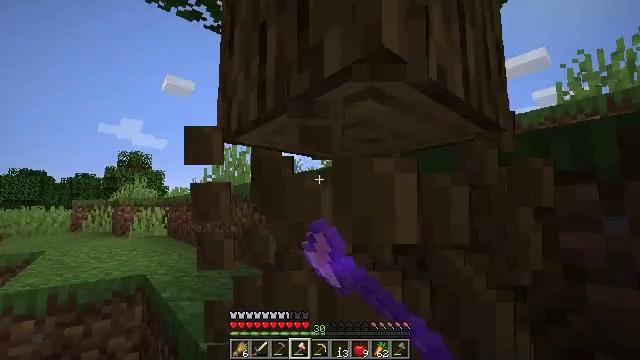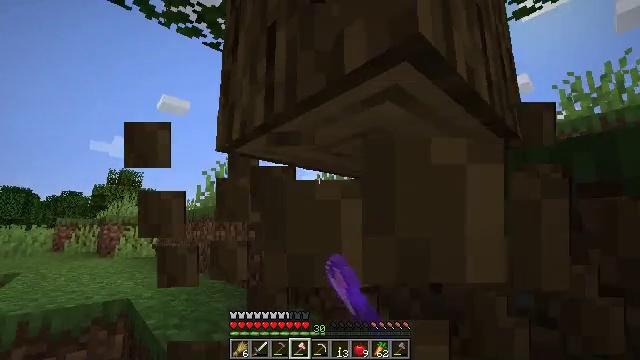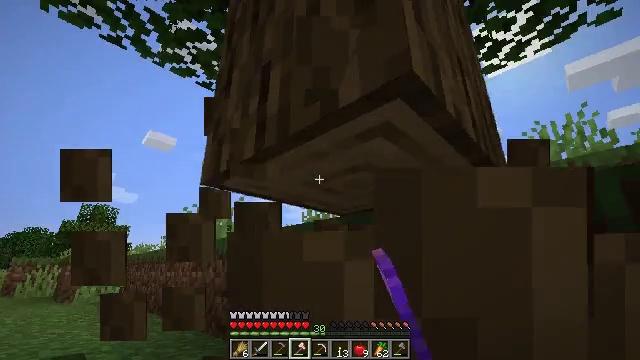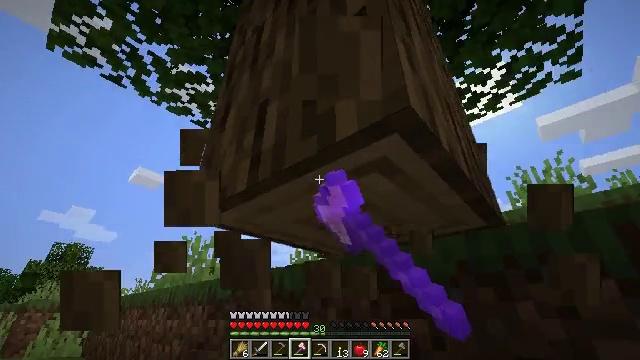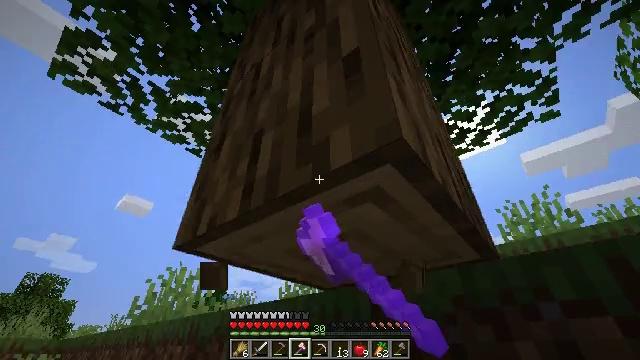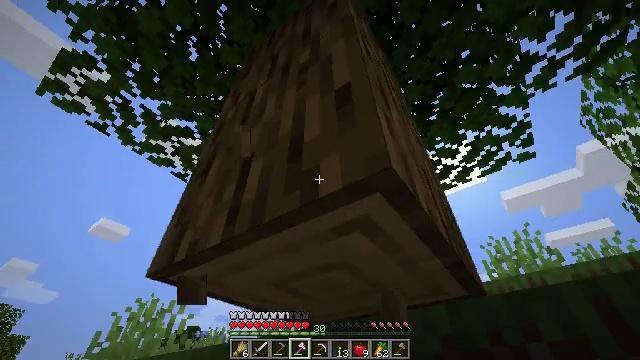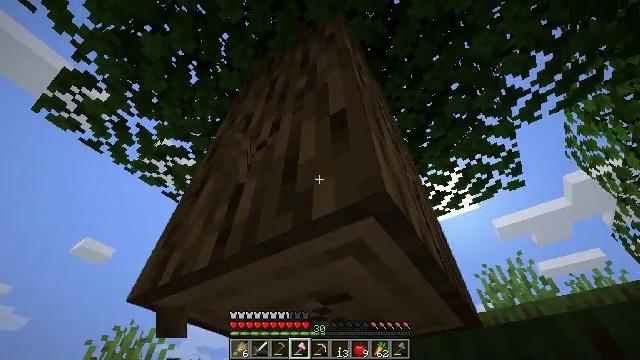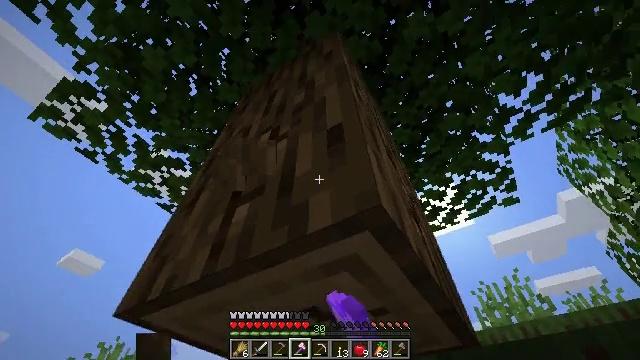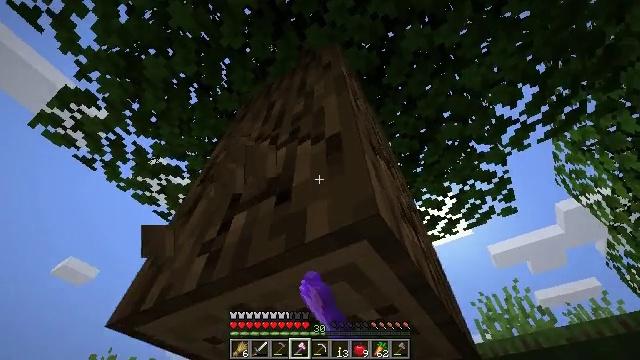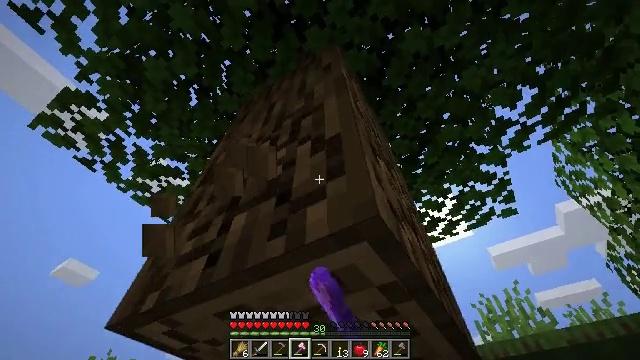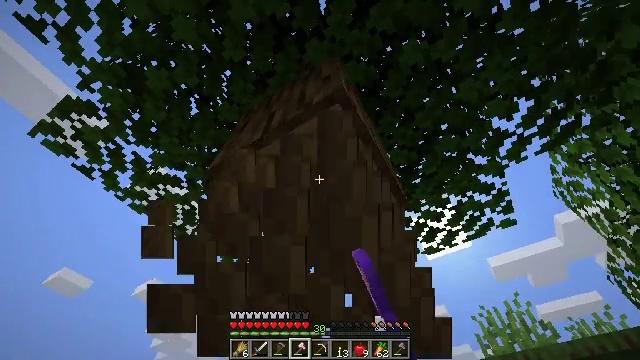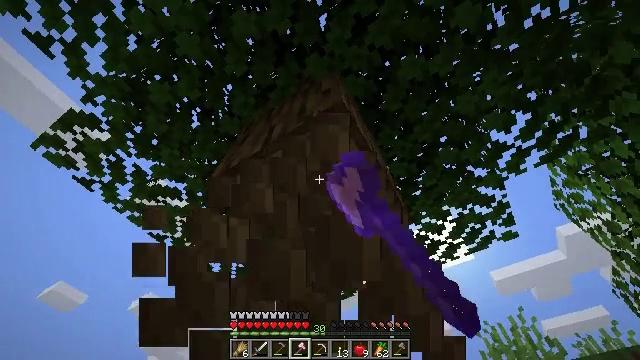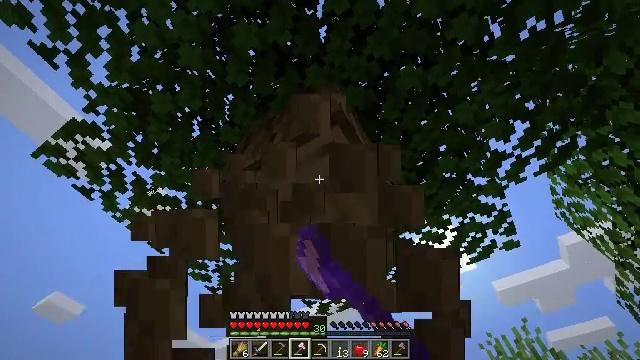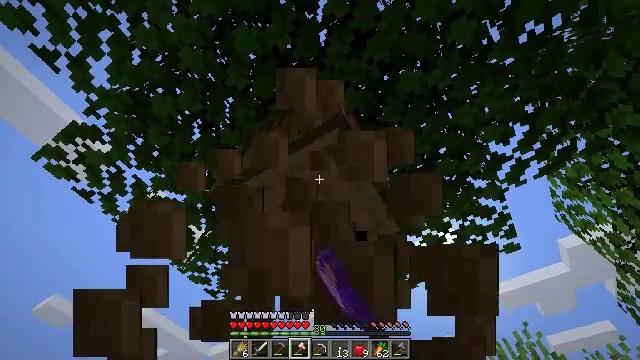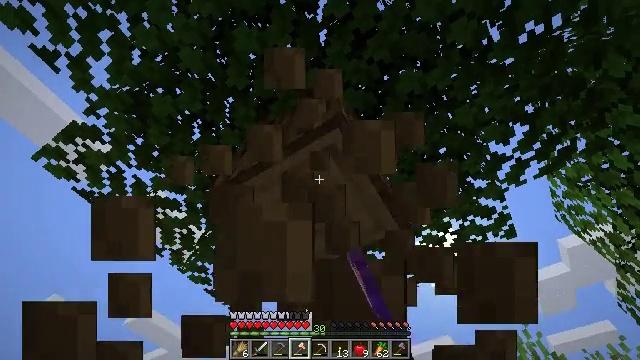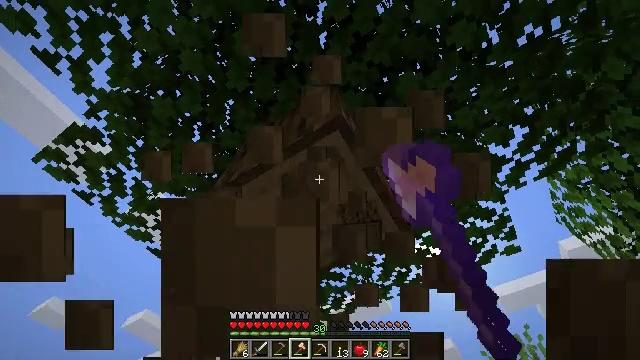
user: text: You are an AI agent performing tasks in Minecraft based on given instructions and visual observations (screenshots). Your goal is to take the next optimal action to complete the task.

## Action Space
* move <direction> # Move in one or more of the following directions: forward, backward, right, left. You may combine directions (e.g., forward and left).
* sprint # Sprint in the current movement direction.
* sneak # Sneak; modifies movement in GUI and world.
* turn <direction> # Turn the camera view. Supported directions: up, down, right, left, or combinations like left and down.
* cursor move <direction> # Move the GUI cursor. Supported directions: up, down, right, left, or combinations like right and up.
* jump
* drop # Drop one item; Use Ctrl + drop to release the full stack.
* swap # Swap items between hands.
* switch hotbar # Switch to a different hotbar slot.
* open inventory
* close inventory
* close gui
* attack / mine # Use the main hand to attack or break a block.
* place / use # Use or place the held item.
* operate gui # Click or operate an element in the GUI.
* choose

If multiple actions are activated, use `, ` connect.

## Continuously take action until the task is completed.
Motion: motion action
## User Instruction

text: Gather oak logs from trees.
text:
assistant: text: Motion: turn right and up, attack / mine
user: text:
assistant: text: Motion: turn right and up, attack / mine
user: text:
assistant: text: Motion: turn right and up, attack / mine
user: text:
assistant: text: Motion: turn right and up, attack / mine
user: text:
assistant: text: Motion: turn right and up, attack / mine
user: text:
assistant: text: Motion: turn right and up, attack / mine
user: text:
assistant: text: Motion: turn right and up, attack / mine
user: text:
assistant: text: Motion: turn up, attack / mine
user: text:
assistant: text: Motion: attack / mine
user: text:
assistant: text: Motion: turn up, attack / mine
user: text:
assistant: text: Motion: turn up, attack / mine
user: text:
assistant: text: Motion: turn up, attack / mine
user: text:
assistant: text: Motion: attack / mine
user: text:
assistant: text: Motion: attack / mine
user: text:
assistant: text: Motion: attack / mine
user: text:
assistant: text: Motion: turn up, attack / mine
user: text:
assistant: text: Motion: attack / mine
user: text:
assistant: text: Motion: attack / mine
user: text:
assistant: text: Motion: attack / mine
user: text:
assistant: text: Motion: attack / mine
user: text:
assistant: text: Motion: attack / mine
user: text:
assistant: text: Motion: attack / mine
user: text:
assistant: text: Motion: attack / mine
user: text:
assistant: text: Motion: turn up, attack / mine
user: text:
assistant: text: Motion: attack / mine
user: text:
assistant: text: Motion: attack / mine
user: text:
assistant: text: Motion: attack / mine
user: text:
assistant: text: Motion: attack / mine
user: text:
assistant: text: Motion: attack / mine
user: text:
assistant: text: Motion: attack / mine